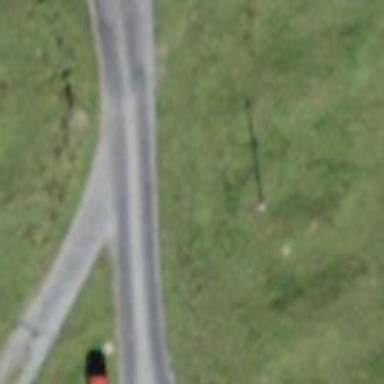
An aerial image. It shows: Unclassified road.